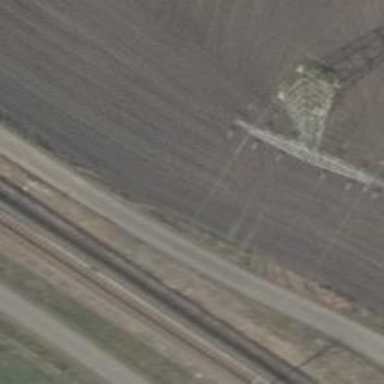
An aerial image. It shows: Asphalt track with grade1 quality.